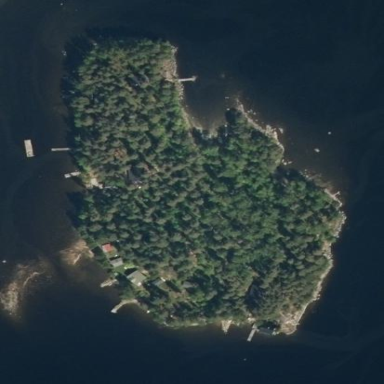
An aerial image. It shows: Islet.